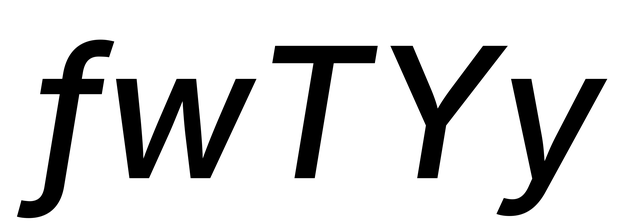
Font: Inter-Italic_Medium_Italic